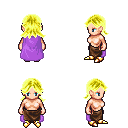
a pixel art fantasy rpg character, female body template, human, light skin, lavender cape, robe skirt, gold loose hair, gold boots, four views (front, back, left, right), 2x2 character sprite sheet, small pixel art, hard edges, no anti-aliasing